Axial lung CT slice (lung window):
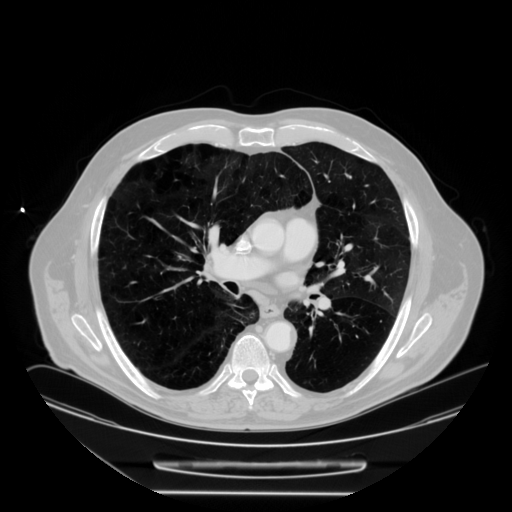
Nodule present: no